Question: I am trying to set custom view on ActionBar in android, My code is given below:
'''
getSupportActionBar().setDisplayHomeAsUpEnabled(false);
getSupportActionBar().setDisplayShowCustomEnabled(true);
getSupportActionBar().setDisplayShowTitleEnabled(false);
getSupportActionBar().setDisplayUseLogoEnabled(false);
LayoutInflater inflator = (LayoutInflater) this
.getSystemService(Context.LAYOUT_INFLATER_SERVICE);
View v = inflator.inflate(R.layout.custom_actionbar_layout, null);
getSupportActionBar().setCustomView(v);
'''
I want to show only custom view, here i attached screen shot of issue of overlapping.
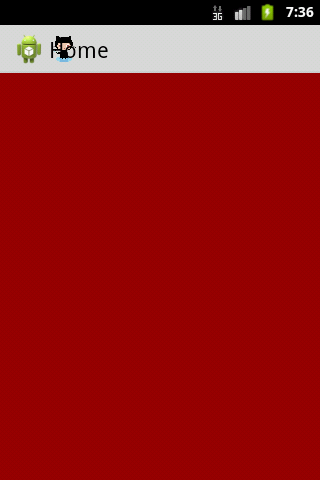
Answer: just use this code
'''
ActionBar actionBar = getSupportActionBar();
// add the custom view to the action bar
actionBar.setCustomView(R.layout.actionbar_view);
'''
or can view detailed discussion <URL>